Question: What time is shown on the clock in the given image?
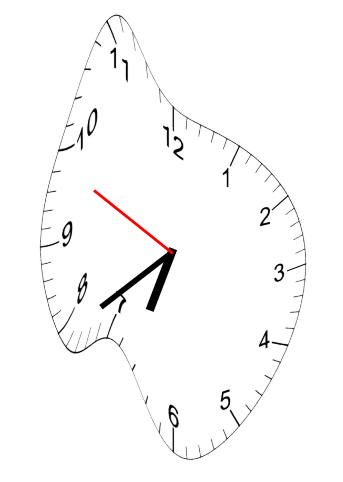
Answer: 06:38:49